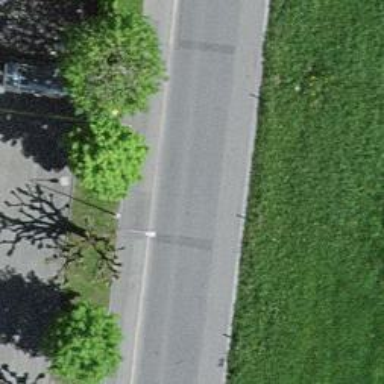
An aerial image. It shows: Tertiary road with asphalt surface and sidewalk on the left.